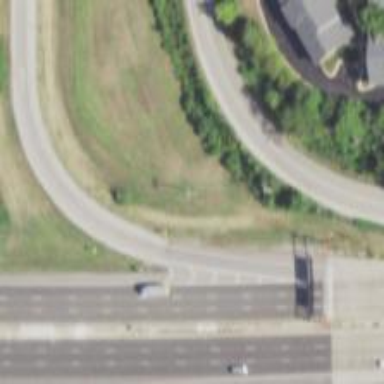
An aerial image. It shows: Trunk link highway.